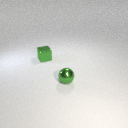
small green metal sphere in front of small green metal cube